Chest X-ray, AP view. Patient: 45 years old, sex M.
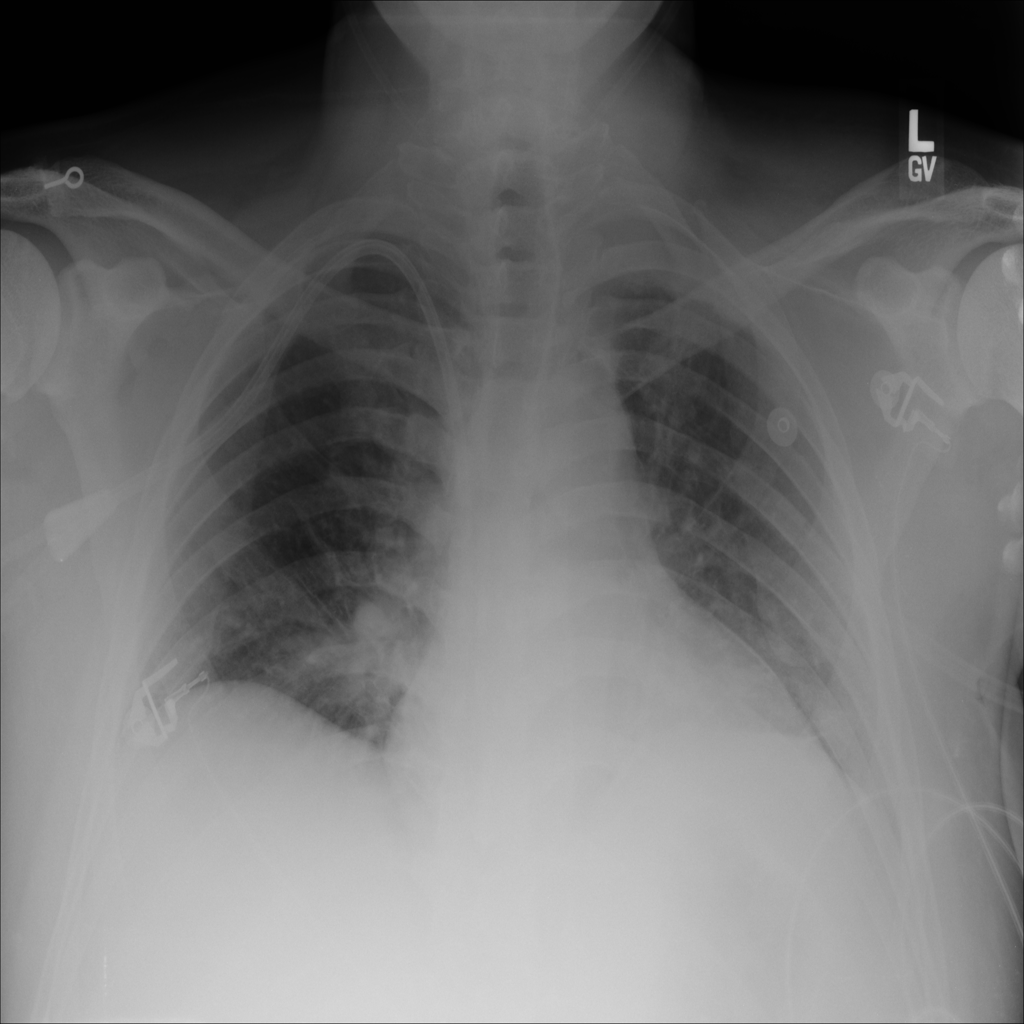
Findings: No Finding